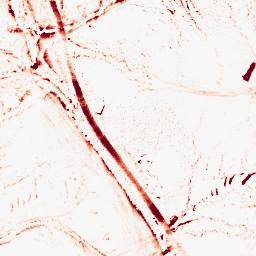
Category: morphological
Decomposition family: morphological
Decomposition parameters: operation: opening
size: 5
Upsampling method: quadratic
Upsampling parameters: scale: 8
Upsampling scale: 8